Interaction volume radius: 5 \u00c5
Interaction volume height: 10 \u00c5
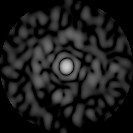
Disorder parameter: 0.8395